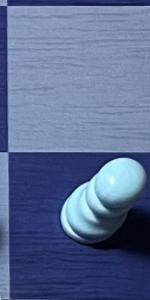
Label: Pawn_White